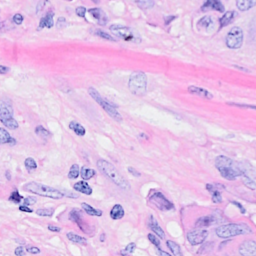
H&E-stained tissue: Breast